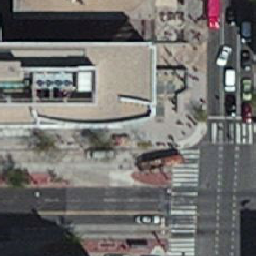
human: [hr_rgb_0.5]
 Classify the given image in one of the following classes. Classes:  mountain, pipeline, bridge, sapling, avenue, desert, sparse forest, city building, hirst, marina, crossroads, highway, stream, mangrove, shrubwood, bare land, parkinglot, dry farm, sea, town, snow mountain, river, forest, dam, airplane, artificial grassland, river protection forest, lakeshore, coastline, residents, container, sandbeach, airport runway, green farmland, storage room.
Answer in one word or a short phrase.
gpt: city building